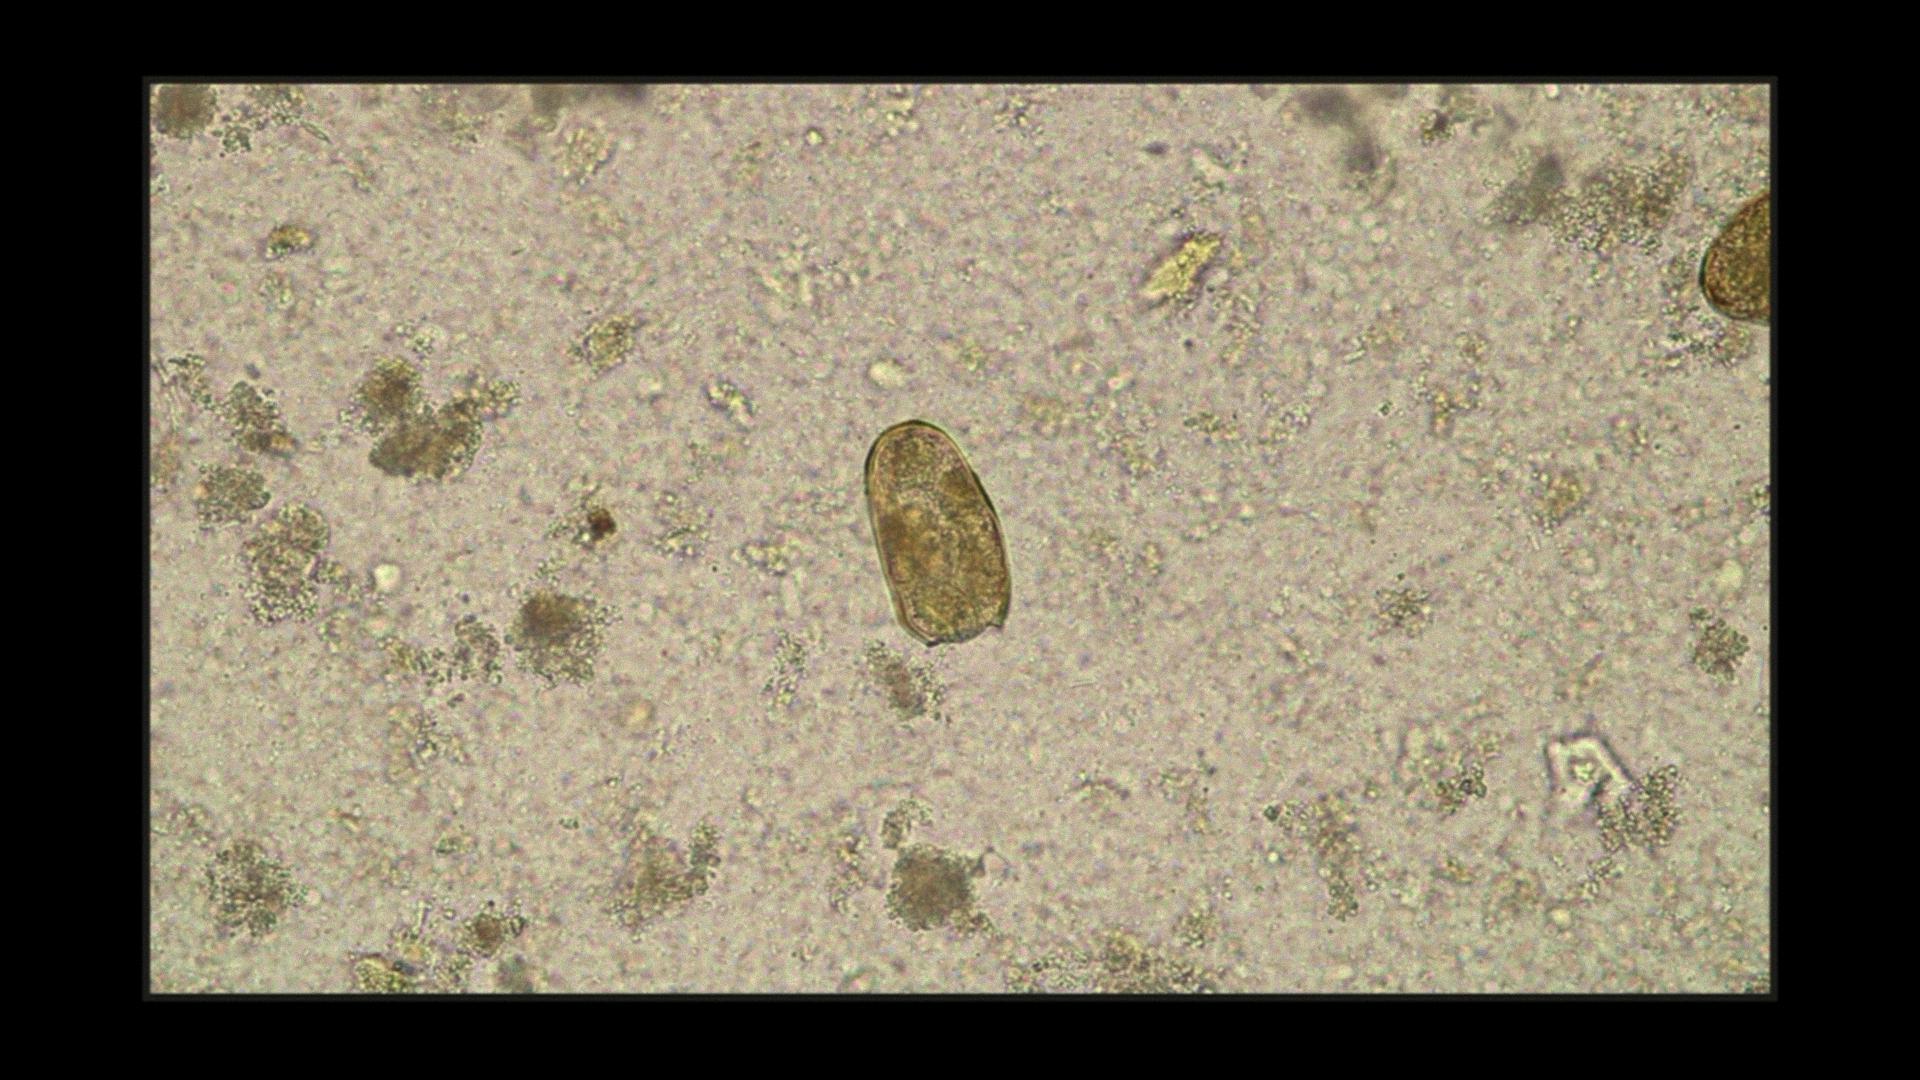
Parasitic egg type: Paragonimus spp